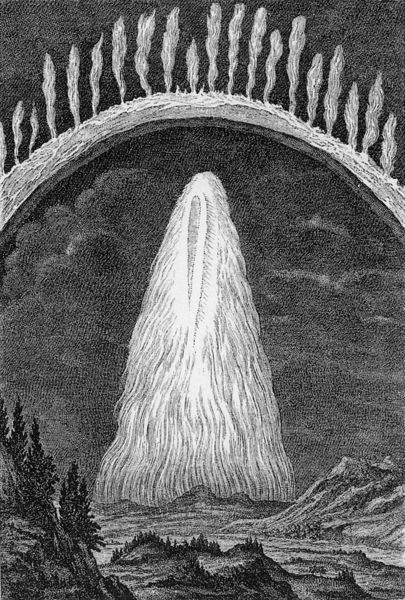
Titel: Kupfer-Bibel/ In welcher Die Physica Sacra oder geheiligte Natur-Wissenschaft derer in Heil. Schrifft vorkommenden Natuerlichen Sachen/ Deutlich  erklaert und bewahrt
Künstler: Johann Jakob Scheuchzer
Standort: Herkunft: Augsburg (EU - D - B); Herkunft: Ulm (EU - D - BW)
Institution: Kupfer-Bibel zur Physica Sacra, 4 Bände
Schlagwörter: baum, berg, blätter, dunkel, feuer, gott, himmel, schatten, weiß, wolken, bäume, fluss, landschaft, grau, licht, mitte, nacht, schwarz, zeichnung, wolke, bibel, natur, brücke, land, auge, dunkelheit, wald, wasserfall, bogen, abstrakt, berge, gebirge, dunst, grafik, nebel, flammen, strahlen, radierung, stich, schwarzweiß, haarig, kranz, öffnung, erscheinung, fontäne, kupferstich, fantasie, regenbogen, geysir, mysterium, bäiume, öfnung, astralkörper